Field crop: maize
Growth stage: 2
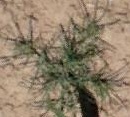
Species: salsola